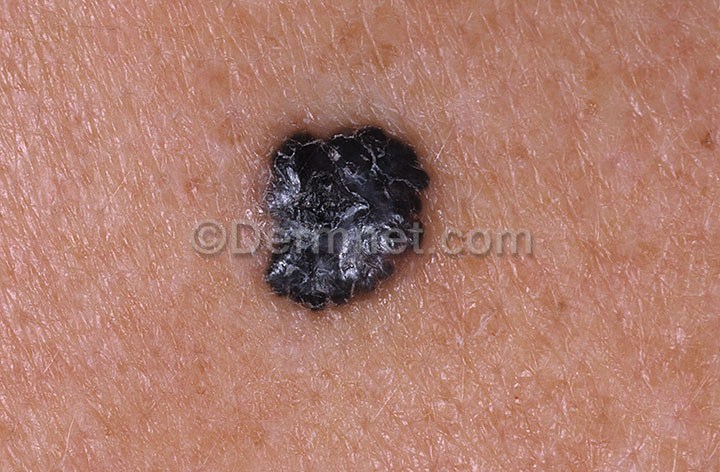
Disease: Melanoma Skin Cancer Nevi and Moles